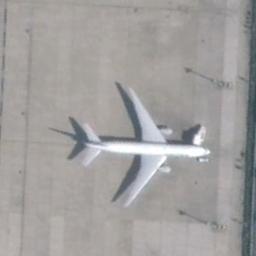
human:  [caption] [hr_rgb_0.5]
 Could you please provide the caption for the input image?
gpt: A plane parked on the open area .

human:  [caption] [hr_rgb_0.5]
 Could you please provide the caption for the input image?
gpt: An airplane parked in an open area with many containers next to it .

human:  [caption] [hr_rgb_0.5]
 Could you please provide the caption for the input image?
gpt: There is a white plane on the gray ground .

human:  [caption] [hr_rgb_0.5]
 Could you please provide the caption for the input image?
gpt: A plane is parked on the open space .

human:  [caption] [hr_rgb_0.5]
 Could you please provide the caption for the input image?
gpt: There is an airplane in the parking lot .